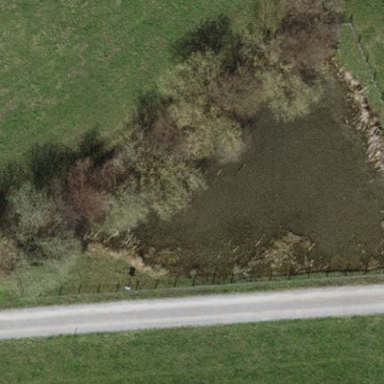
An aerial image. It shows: Serene pond surrounded by nature.